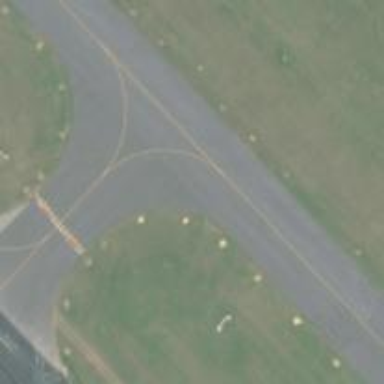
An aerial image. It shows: Image of taxiway at airport.